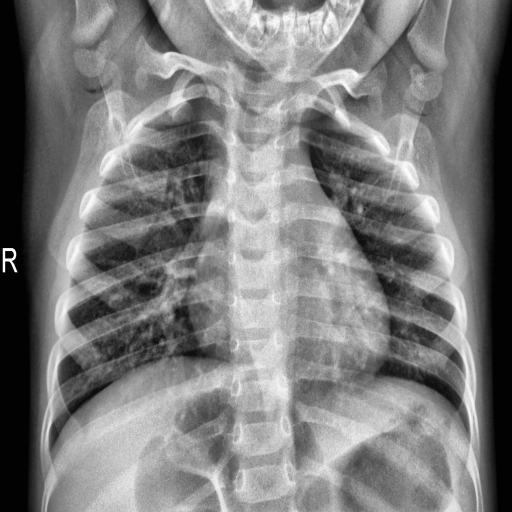
Finding: NORMAL